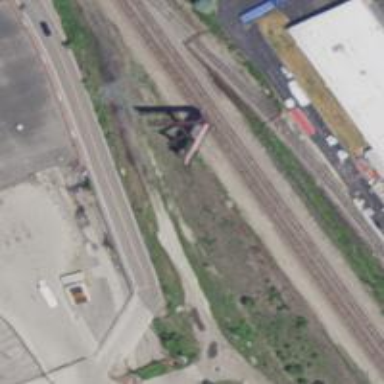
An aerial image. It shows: Abandoned railway siding.